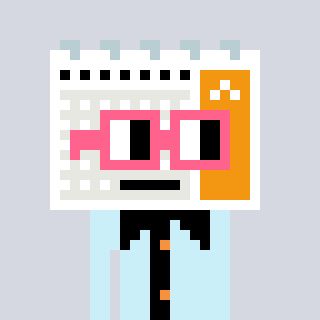
a pixel art character with square pink glasses, a calendar-shaped head and a cold-colored body on a cool background